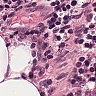
Metastatic tissue present: no